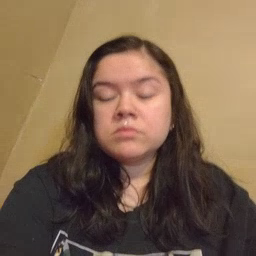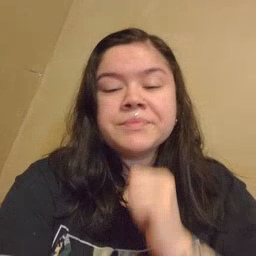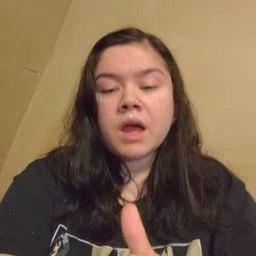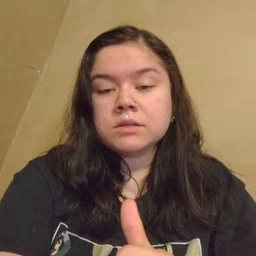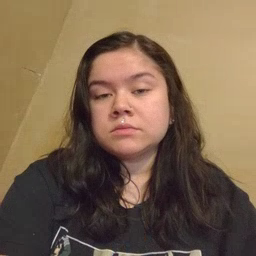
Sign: not